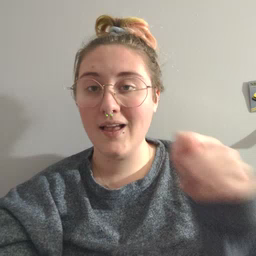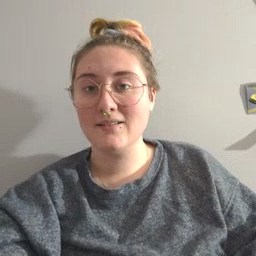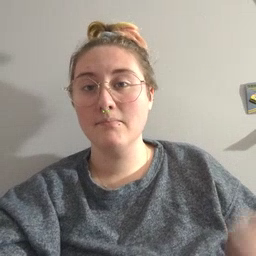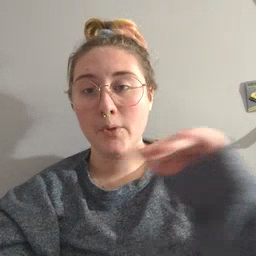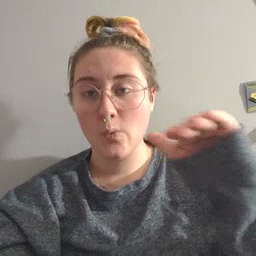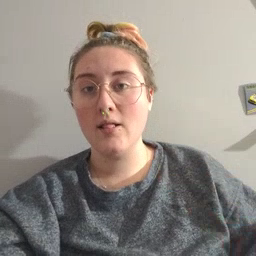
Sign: pool